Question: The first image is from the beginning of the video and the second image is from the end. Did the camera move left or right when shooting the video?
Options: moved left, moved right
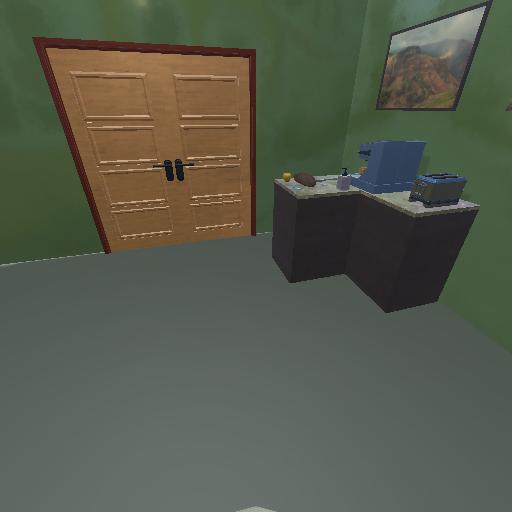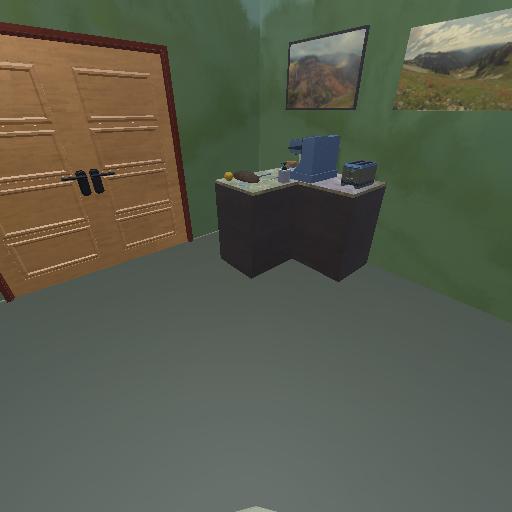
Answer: moved left